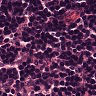
Metastatic tissue present: no